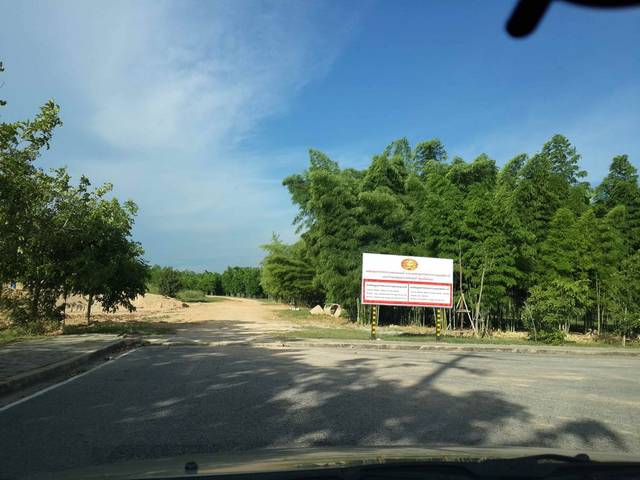
Region: Thailand
Coordinates: 12.918, 100.997